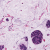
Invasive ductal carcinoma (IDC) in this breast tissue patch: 1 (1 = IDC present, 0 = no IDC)